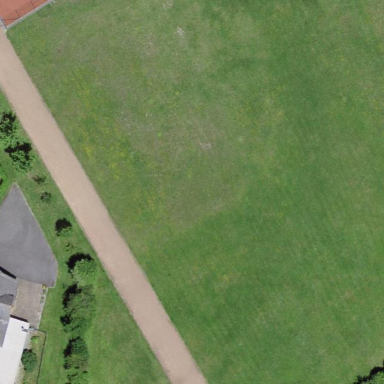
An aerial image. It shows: Pitch for leisure activities.